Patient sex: M
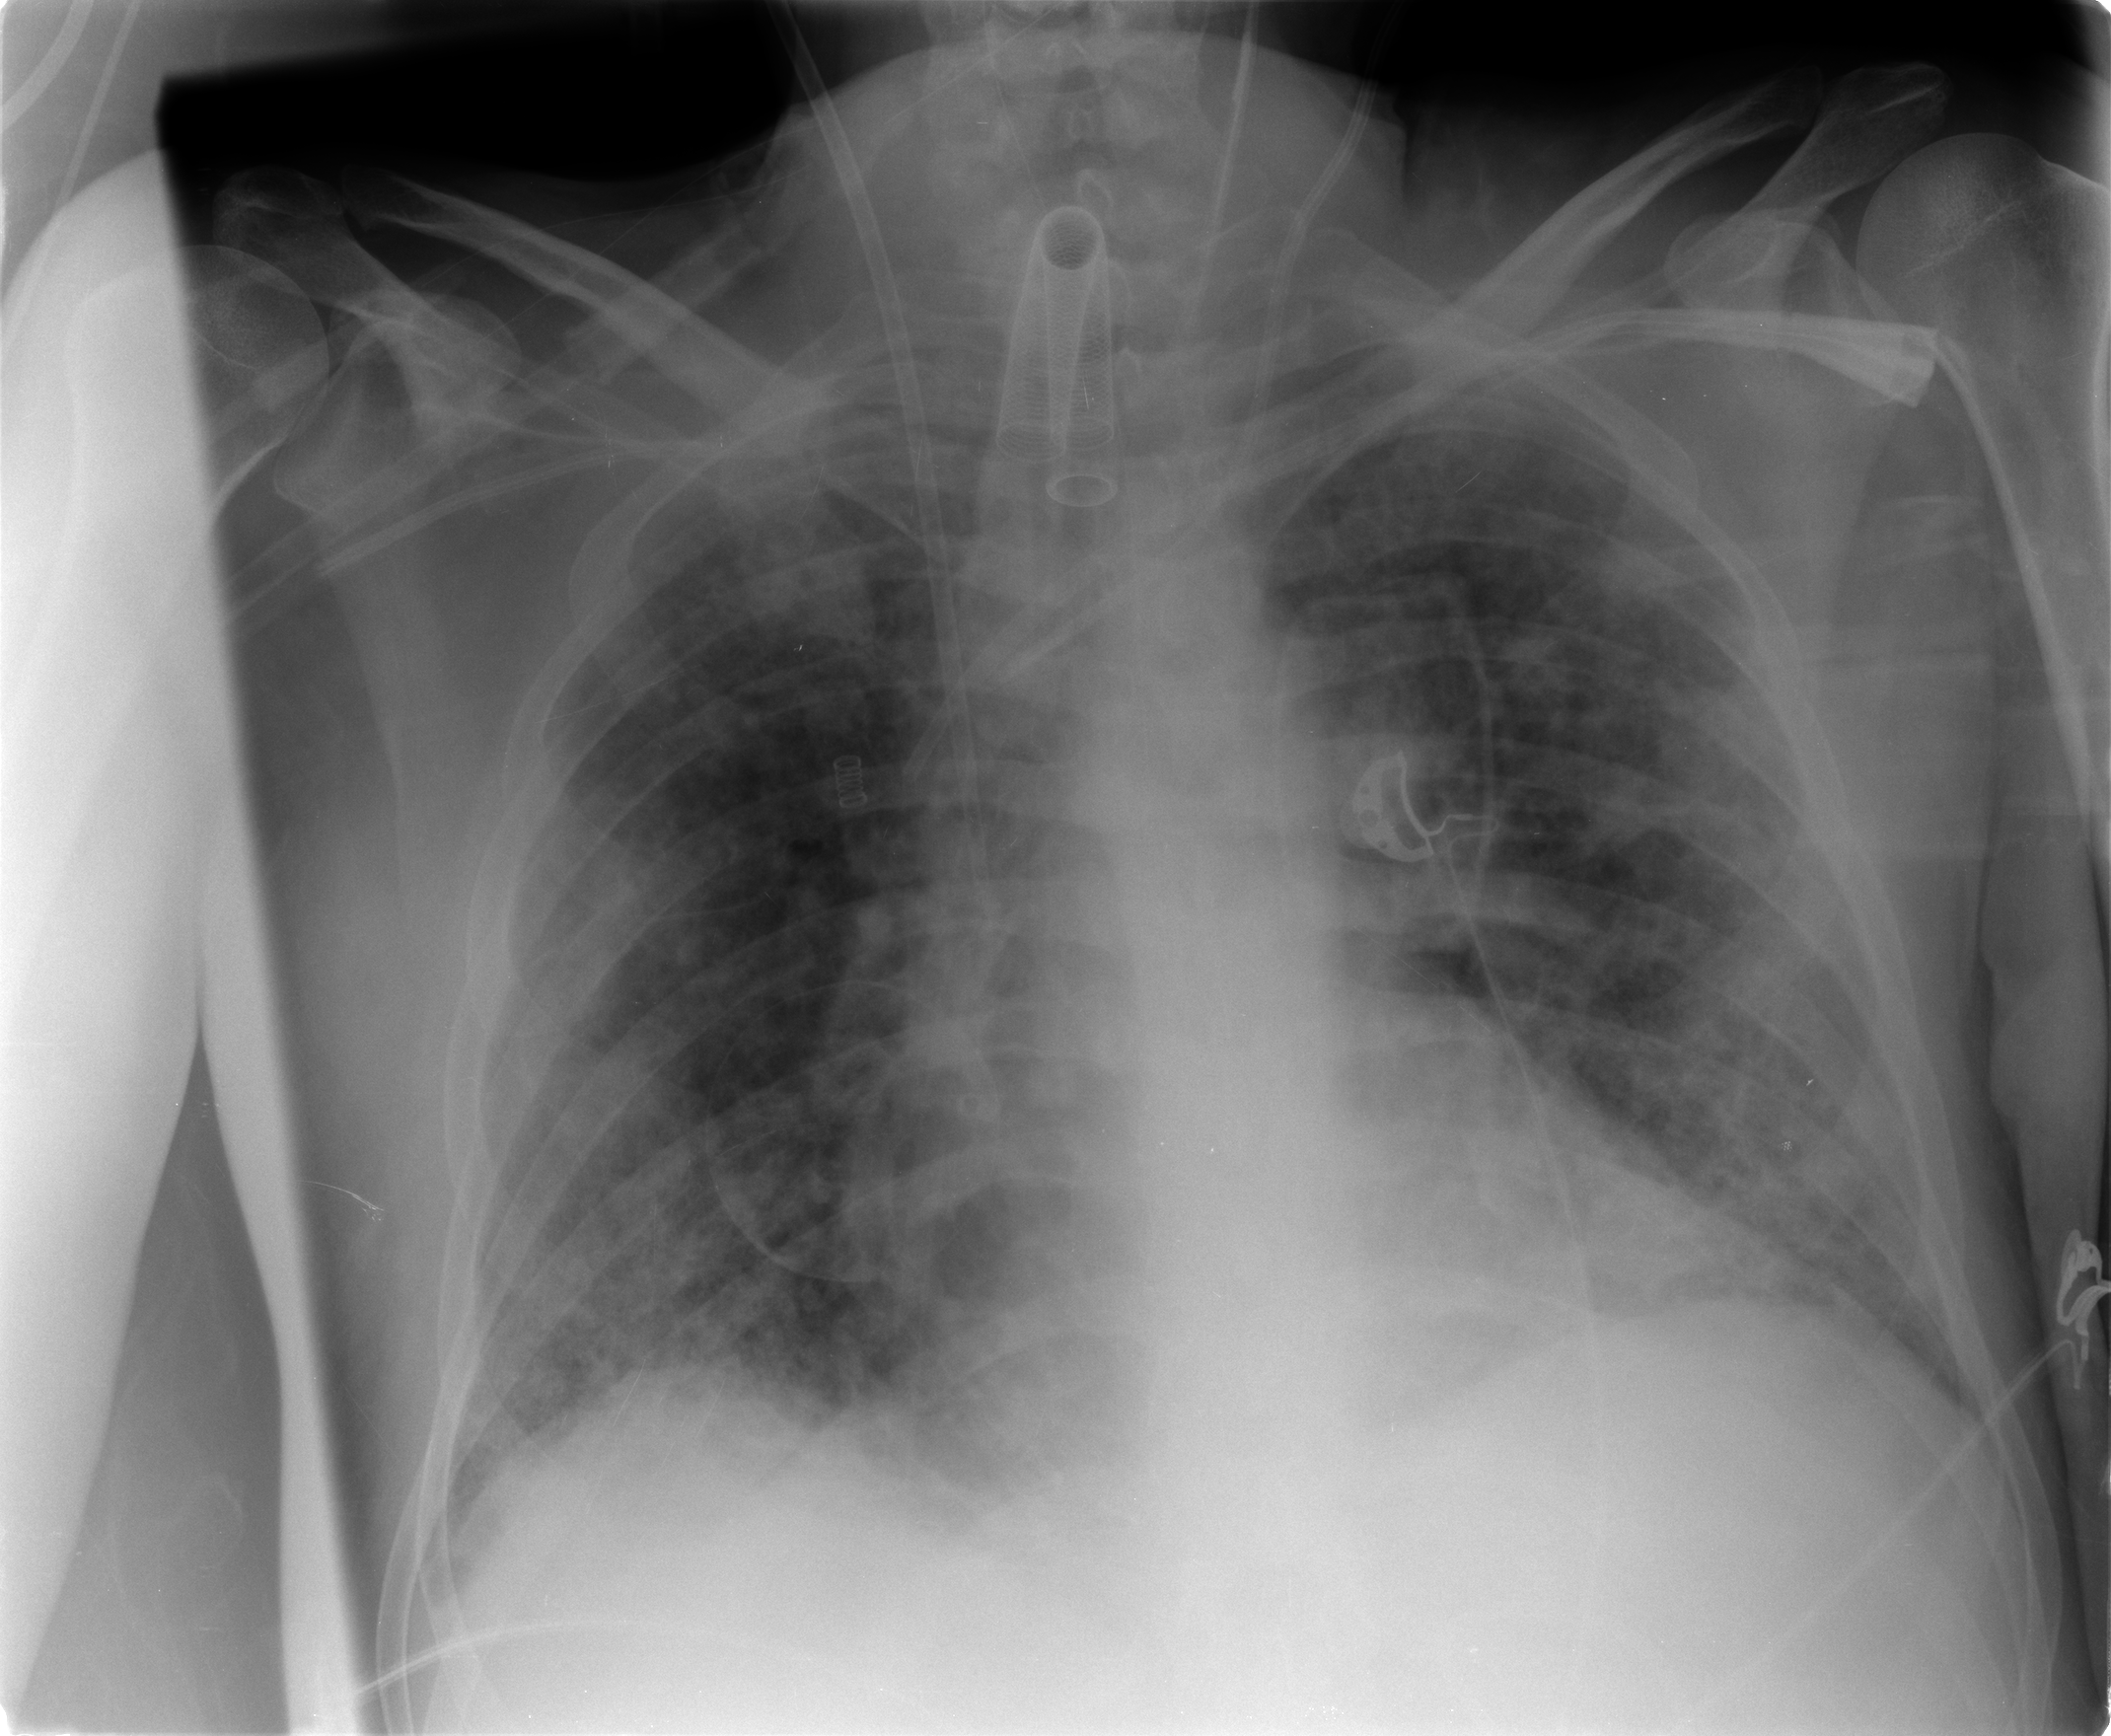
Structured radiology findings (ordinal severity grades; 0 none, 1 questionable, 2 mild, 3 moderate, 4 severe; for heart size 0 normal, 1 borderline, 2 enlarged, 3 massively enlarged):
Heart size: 2
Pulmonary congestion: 3
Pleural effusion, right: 2
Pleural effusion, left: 2
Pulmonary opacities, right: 3
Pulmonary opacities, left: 4
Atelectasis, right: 3
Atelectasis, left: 3